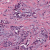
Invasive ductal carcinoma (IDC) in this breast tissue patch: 1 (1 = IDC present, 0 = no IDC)